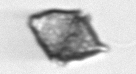
Label: Kryptoperidinium_triquetrum